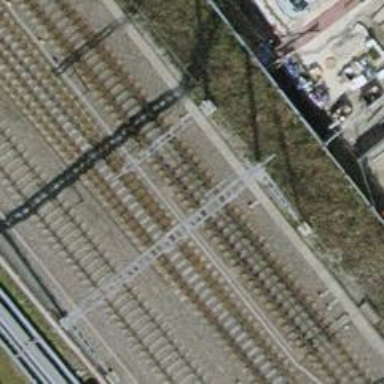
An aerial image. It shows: Single railway track with electrification through contact line.